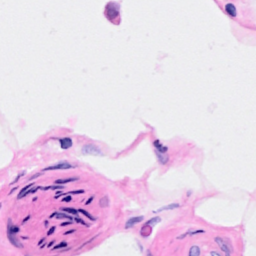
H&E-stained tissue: Breast